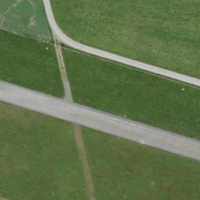
EUNIS habitat code: 57
Species observed at this site:
Corvus corone